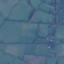
Land use / land cover class: Pasture